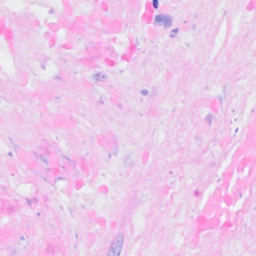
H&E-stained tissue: Breast